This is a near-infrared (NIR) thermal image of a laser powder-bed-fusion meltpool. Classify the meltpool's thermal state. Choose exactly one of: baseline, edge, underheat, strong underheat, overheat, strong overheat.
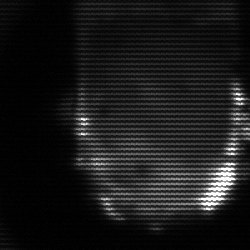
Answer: baseline